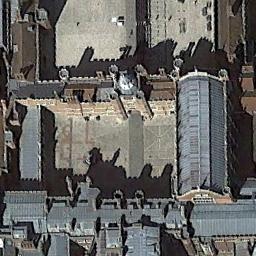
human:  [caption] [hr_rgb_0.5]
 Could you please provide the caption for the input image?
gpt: The palace is on the open place .

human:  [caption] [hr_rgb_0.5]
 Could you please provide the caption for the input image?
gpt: The gray palace has a tower and a courtyard .

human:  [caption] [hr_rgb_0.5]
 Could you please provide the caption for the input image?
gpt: In the middle of red palaces, There is a green building .

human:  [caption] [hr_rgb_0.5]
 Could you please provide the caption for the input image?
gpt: Several buildings of different shapes are in the palace .

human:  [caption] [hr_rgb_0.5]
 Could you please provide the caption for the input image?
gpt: A palace with blue roofs and brown walls .